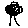
Label: tree